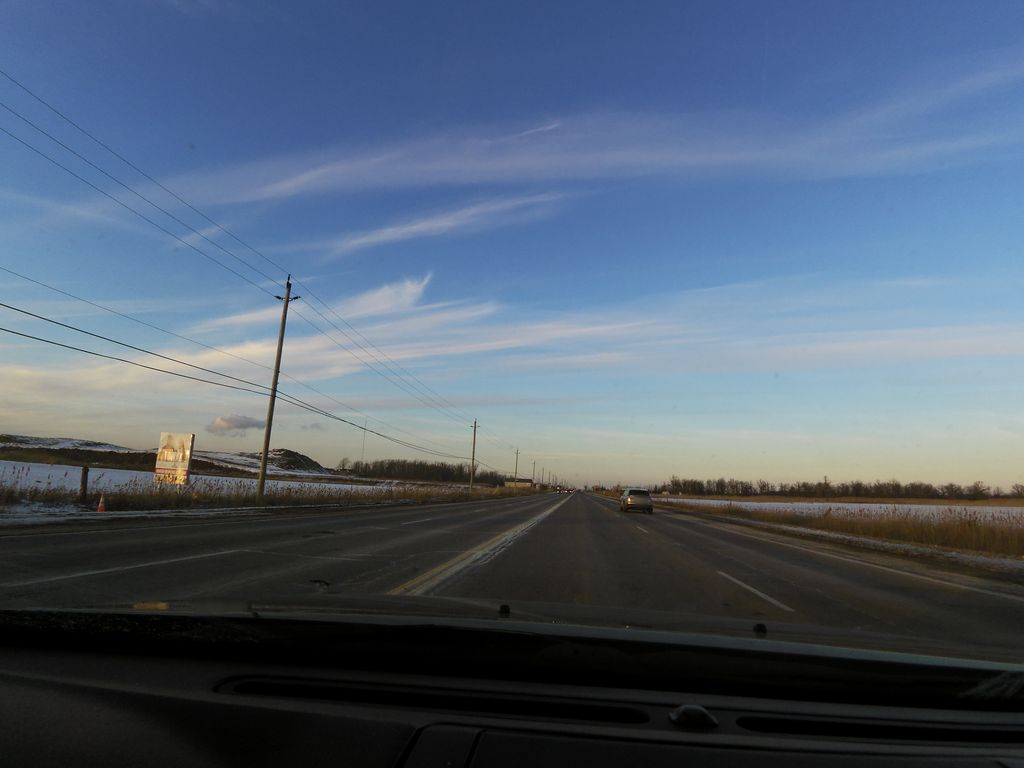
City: hamilton